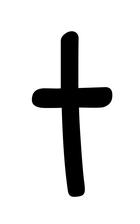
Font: PatrickHand-Regular